Question: Where can I find the implementation of barrier function in Matlab?
I am trying to see how the algorithm 'interior-point' is implemented, and this is what I found in the end of 'fmincon.m'
'''
elseif strcmpi(OUTPUT.algorithm,interiorPoint)
defaultopt.MaxIter = 1000; defaultopt.MaxFunEvals = 3000; defaultopt.TolX = 1e-10;
defaultopt.Hessian = 'bfgs';
mEq = lin_eq + sizes.mNonlinEq + nnz(xIndices.fixed); % number of equalities
% Interior-point-specific options. Default values for lbfgs memory is 10, and
% ldl pivot threshold is 0.01
options = getIpOptions(options,sizes.nVar,mEq,flags.constr,defaultopt,10,0.01);
[X,FVAL,EXITFLAG,OUTPUT,LAMBDA,GRAD,HESSIAN] = barrier(funfcn,X,A,B,Aeq,Beq,l,u,confcn,options.HessFcn, ...
initVals.f,initVals.g,initVals.ncineq,initVals.nceq,initVals.gnc,initVals.gnceq,HESSIAN, ...
xIndices,options,optionFeedback,finDiffFlags,varargin{:});
'''
So I want to see what's in barrier but failed.
'''
edit barrier.m
'''
I got:

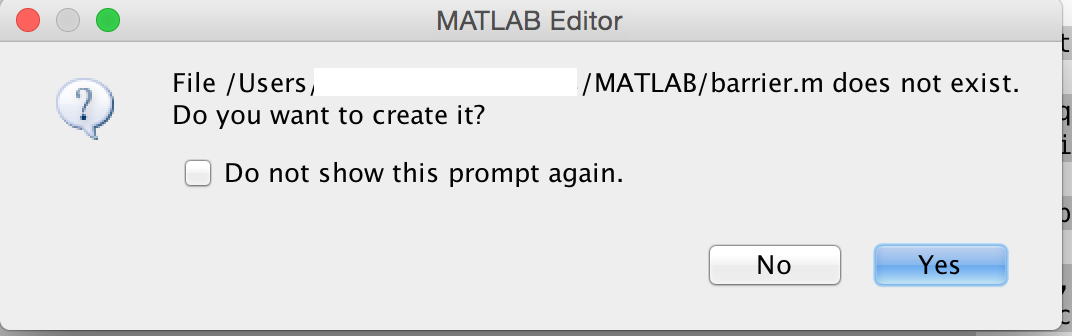
Answer: The barrier function is defined in a <URL>.
Unfortunately the point of p-files is exactly that they are obfuscated, you cannot read the source code. This is a recurent questio on SO, see <URL> for instance.
I'm afraid you cannot read what's inside 'barrier'. Maybe if you ask the Mathworks kindly they can give you some information on the content.
Best